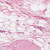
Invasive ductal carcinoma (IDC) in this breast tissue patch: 0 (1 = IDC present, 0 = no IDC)